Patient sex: F
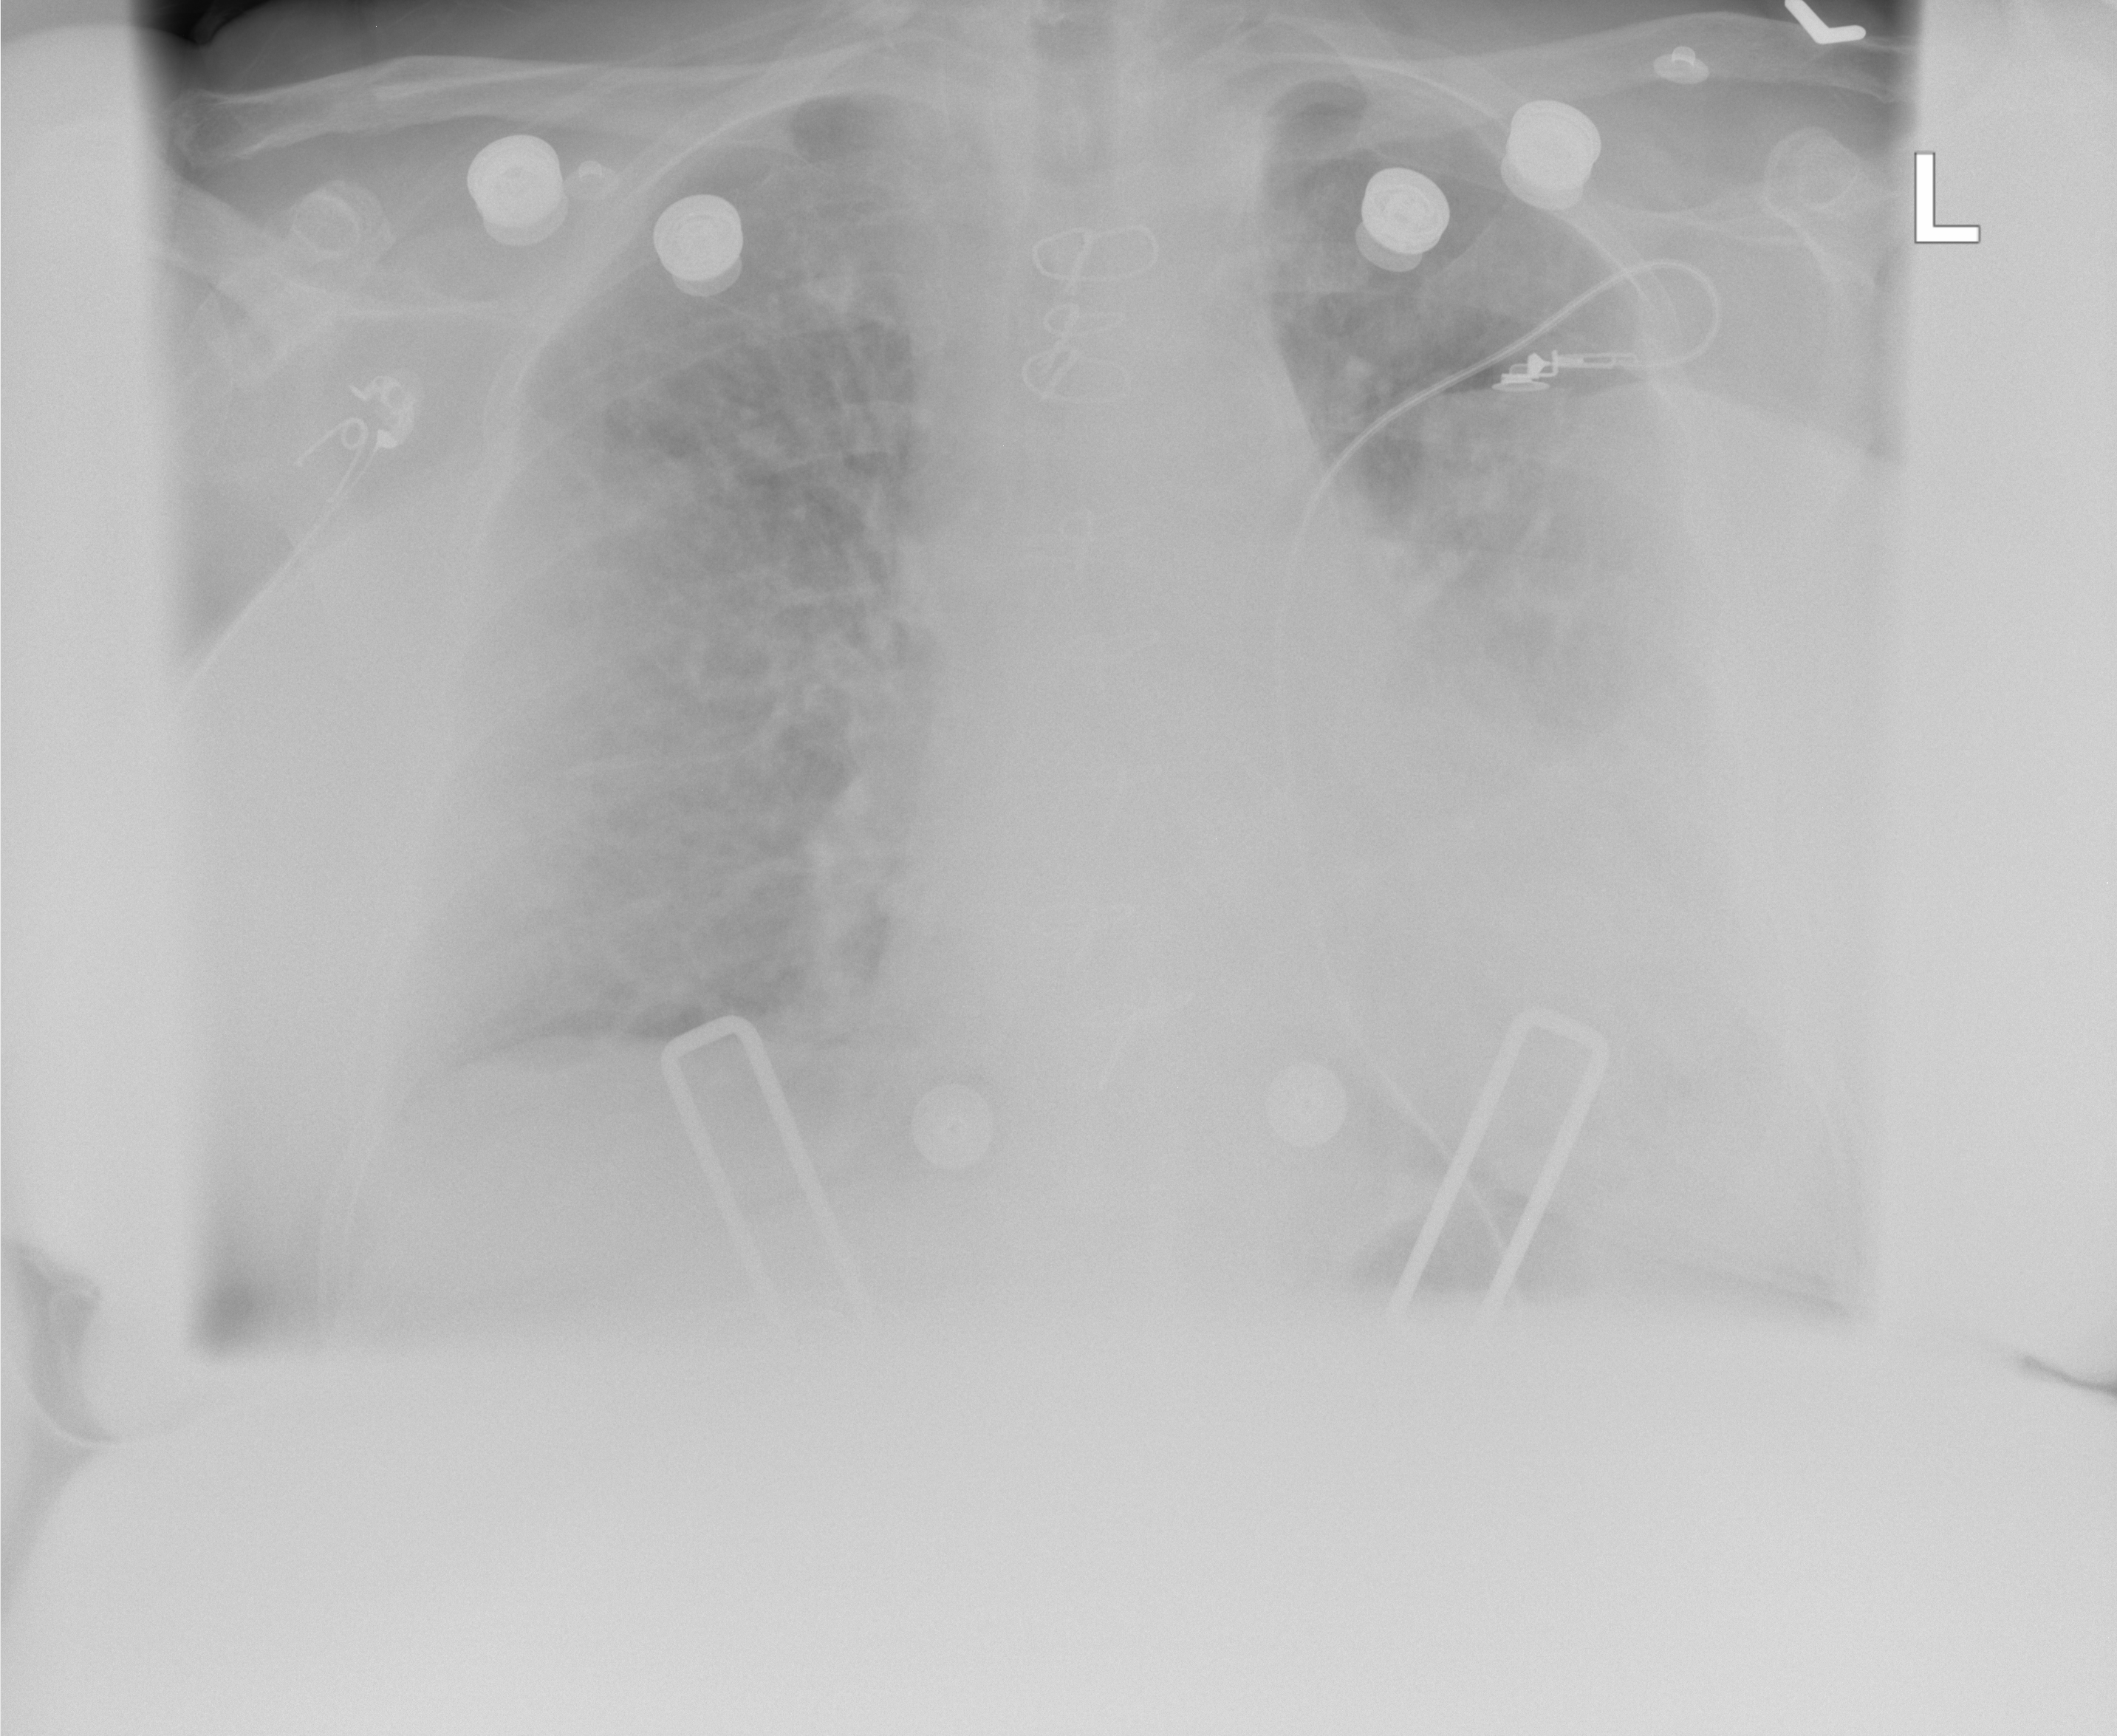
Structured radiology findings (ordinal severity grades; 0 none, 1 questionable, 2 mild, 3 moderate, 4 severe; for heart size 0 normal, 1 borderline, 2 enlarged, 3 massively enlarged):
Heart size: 2
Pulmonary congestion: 3
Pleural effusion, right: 0
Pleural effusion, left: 2
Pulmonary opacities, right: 3
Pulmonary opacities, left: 3
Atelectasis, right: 0
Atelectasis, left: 2